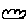
Label: cloud